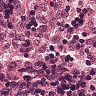
Metastatic tissue present: no